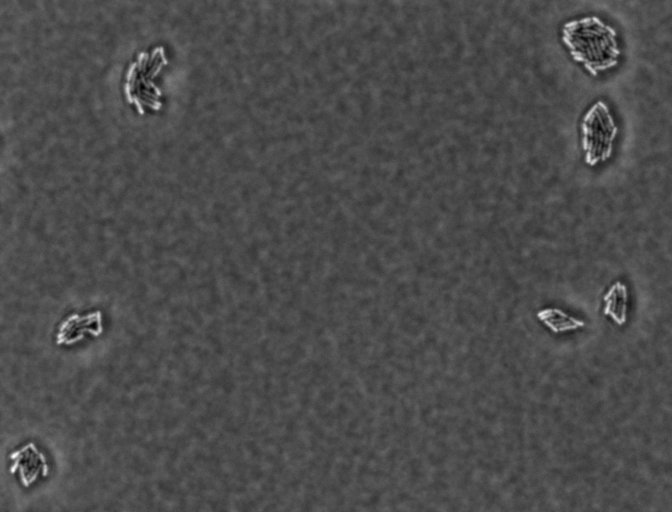
Salmonella enterica Enteritidis